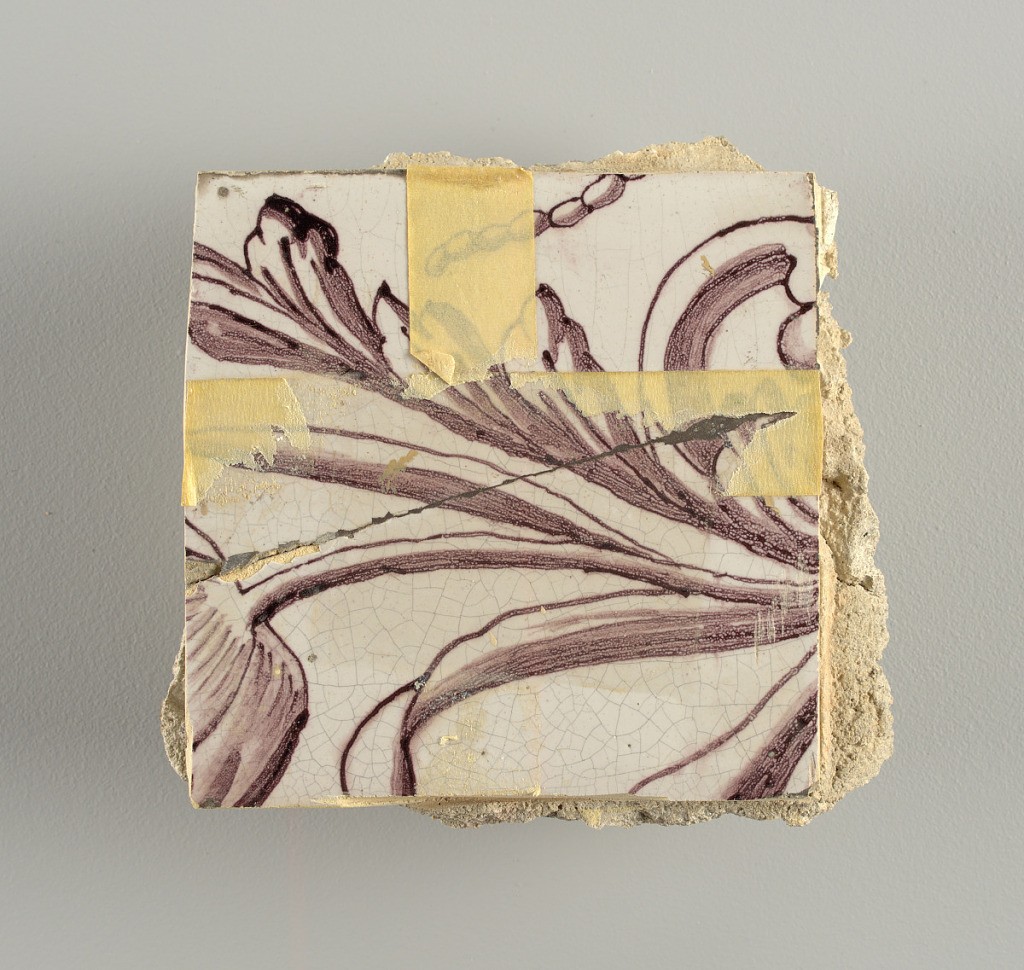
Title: Wall facing
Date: ca. 1725
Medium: Tin-glazed earthenware, underglaze
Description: Horizontal rectangle.  Thirty-seven tiles wide and twenty-one high with opening for door or window nineteen and one-half tiles high and twelve wide.  To left and right of opening, centered canopy above. Left, woman representing Hope, right, a sculputure urn.  Centered above opening, a mascaron.  Arabesque design of foliage.